Question: I want to disable a button on the frame from a JDialog, The program's execution starts from a frame and when the button is clicked the Dialog pops up. Simple, when you click the button on the dialog the frame's button should get disabled and the dialog will close.
BTW: everything works, its just the frame's button that does not get disabled!

PS: I am coding this on NetBeans so i have removed unnecessary coding for the sake of simplicity.
Here is the coding for the frame:
'''
public class Frame extends javax.swing.JFrame {
Dialog D = new Dialog(this, true);
public Frame(){
setTitle("Frame");
initComponents();
setResizable(false);
}
void buttonDisable(){
Btn1.setEnabled(false);
}
private void Btn1ActionPerformed(java.awt.event.ActionEvent evt) {
D.setVisible(true);
}
public static void main(String args[]) {
java.awt.EventQueue.invokeLater(new Runnable() {
@Override
public void run() {
new Frame().setVisible(true);
}
});
}
// Variables declaration - do not modify
public javax.swing.JButton Btn1;
// End of variables declaration
}
'''
Here is the coding for the JDialog Box:
'''
public class Dialog extends javax.swing.JDialog {
public Dialog(java.awt.Frame parent, boolean modal) {
super(parent, modal);
initComponents();
setTitle("Dialog");
}
private void jButton1ActionPerformed(java.awt.event.ActionEvent evt) {
new Frame().buttonDisable();
dispose();
}
public static void main(String args[]) {
java.awt.EventQueue.invokeLater(new Runnable() {
public void run() {
Dialog dialog = new Dialog(new javax.swing.JFrame(), true);
dialog.addWindowListener(new java.awt.event.WindowAdapter() {
@Override
public void windowClosing(java.awt.event.WindowEvent e) {
System.exit(0);
}
});
dialog.setVisible(true);
}
});
}
// Variables declaration - do not modify
private javax.swing.JButton jButton1;
// End of variables declaration
}
'''
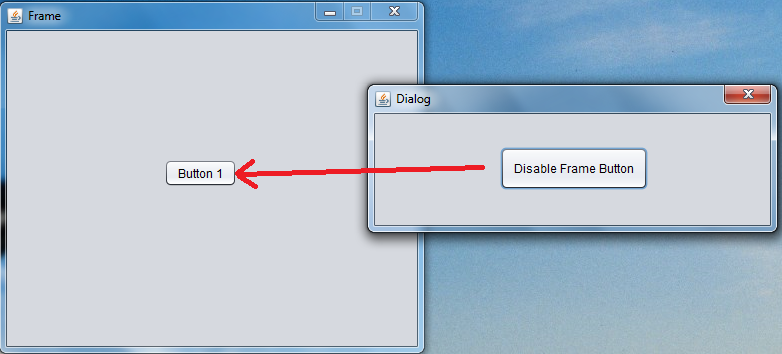
Answer: I haven't run this through an IDE. But I'm fairly confident that calling the buttonDisable() on a new Frame() instead of calling it on the actual parent frame is your problem.
You need to save your "parent" in your Dialog so you can access it later on and do something like this in your Dialog.
'''
private void jButton1ActionPerformed(java.awt.event.ActionEvent evt) {
parentFrame.buttonDisable();
dispose();
}
'''
So your complete code would look like this:
'''
public class Frame extends javax.swing.JFrame {
Dialog d = new Dialog(this, true);
public Frame(){
setTitle("Frame");
initComponents();
setResizable(false);
}
void buttonDisable(){
Btn1.setEnabled(false);
}
private void Btn1ActionPerformed(java.awt.event.ActionEvent evt) {
d.setVisible(true);
}
public static void main(String args[]) {
java.awt.EventQueue.invokeLater(new Runnable() {
@Override
public void run() {
new Frame().setVisible(true);
}
});
}
// Variables declaration - do not modify
public javax.swing.JButton Btn1;
// End of variables declaration
}
'''
and the dialog would look like this
'''
public class Dialog extends javax.swing.JDialog {
private Frame parentFrame;
public Dialog(Frame parent, boolean modal) {
super(parent, modal);
initComponents();
setTitle("Dialog");
this.parentFrame=parent;//hold reference to the parent
this.setVisible(true);
}
private void jButton1ActionPerformed(java.awt.event.ActionEvent evt) {
this.parentFrame.buttonDisable();//invoke method on the parent reference
dispose();
}
// Variables declaration - do not modify
private javax.swing.JButton jButton1;
// End of variables declaration
}
'''